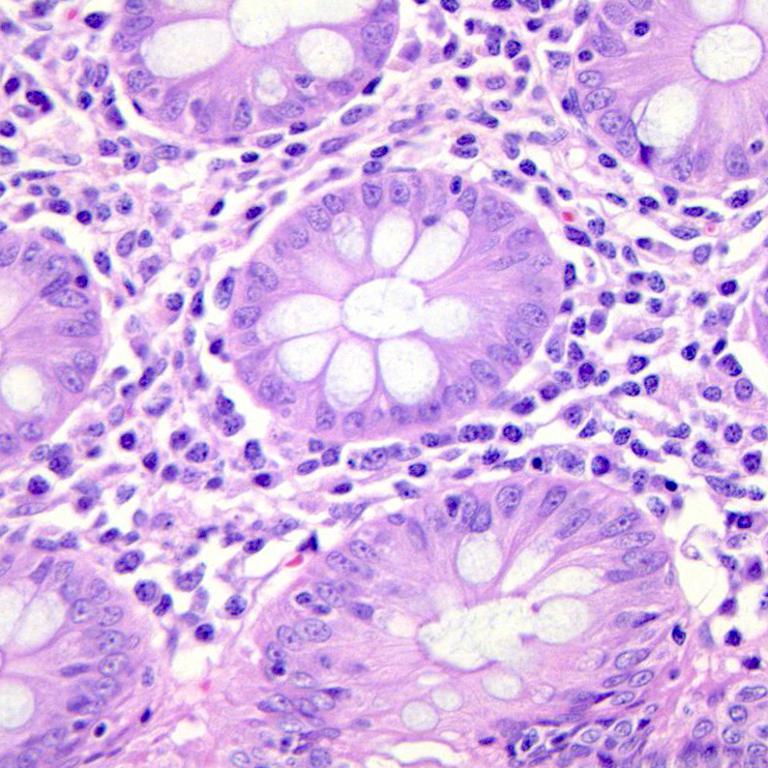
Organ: colon
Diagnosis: benign